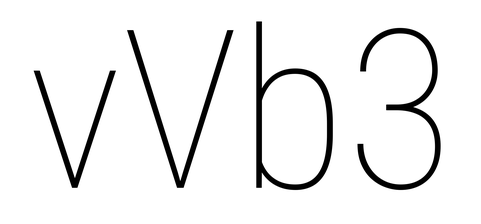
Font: Roboto_Condensed_Thin